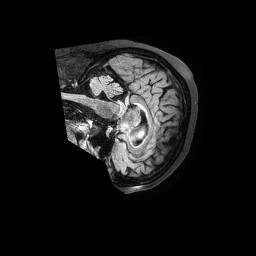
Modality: FLAIR
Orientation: sagittal
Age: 54
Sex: female
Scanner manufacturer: philips
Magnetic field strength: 3 T
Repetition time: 4.8 s
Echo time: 0.2865 s